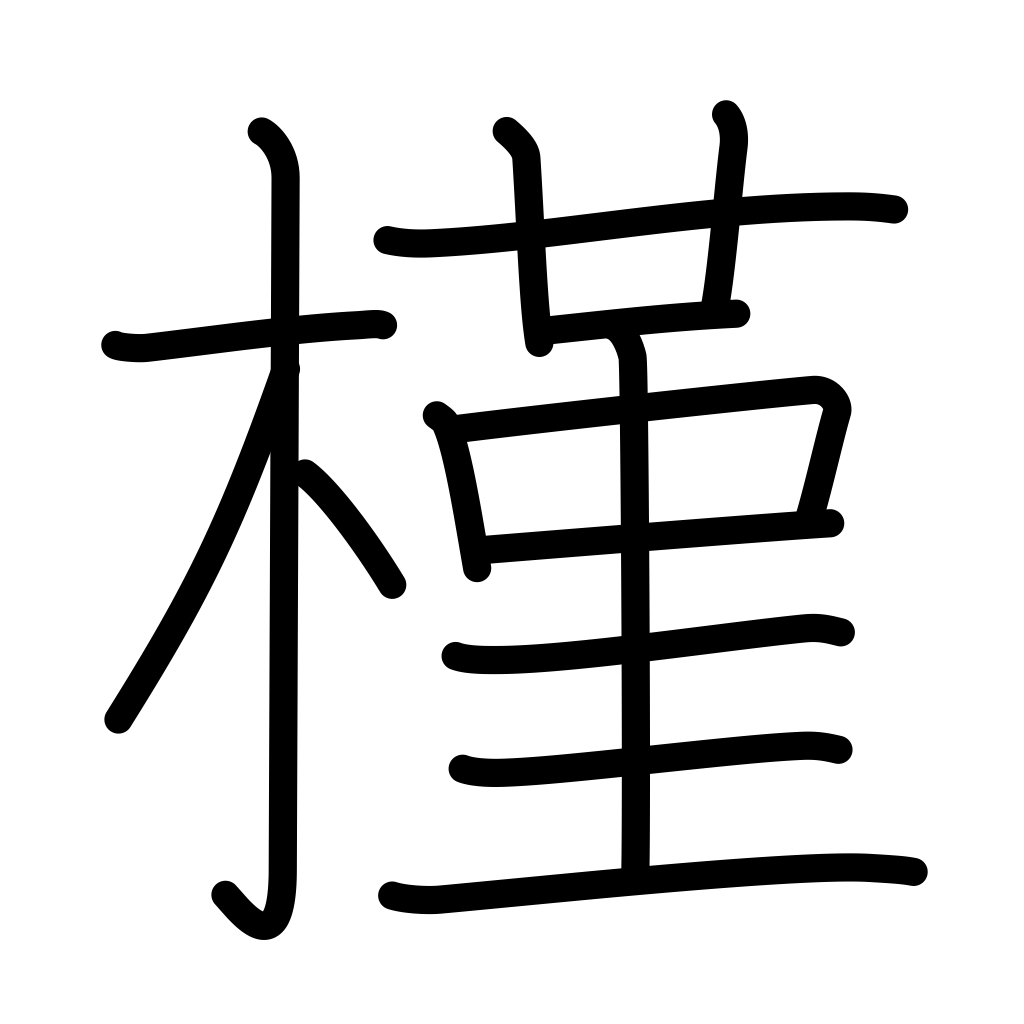
Meaning: rose of Sharon